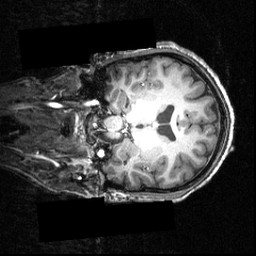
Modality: T1w
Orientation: coronal
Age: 20
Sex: male
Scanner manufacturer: siemens
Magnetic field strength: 3.951 T
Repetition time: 1.5 s
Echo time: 0.00335 s